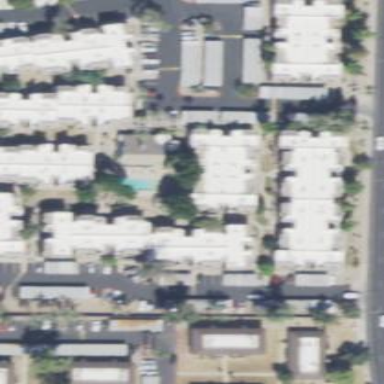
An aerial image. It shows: Residential area with apartments.